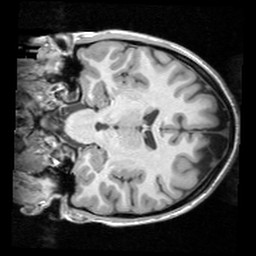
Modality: T1w
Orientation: coronal
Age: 27
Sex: male
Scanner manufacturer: siemens
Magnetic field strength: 3 T
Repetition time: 1.62 s
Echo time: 0.003 s